Question: What is the balance in INR?
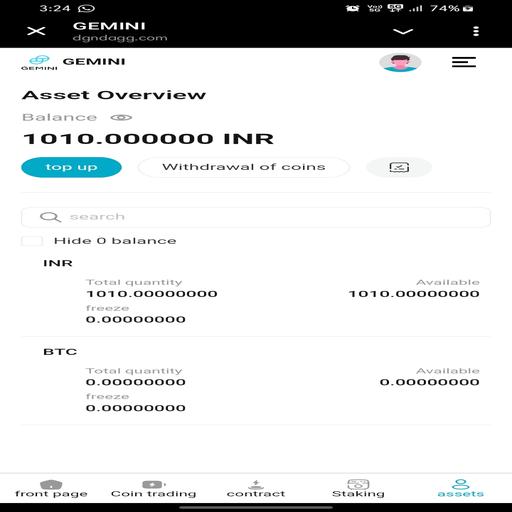
Answer: 1010.000000 INR